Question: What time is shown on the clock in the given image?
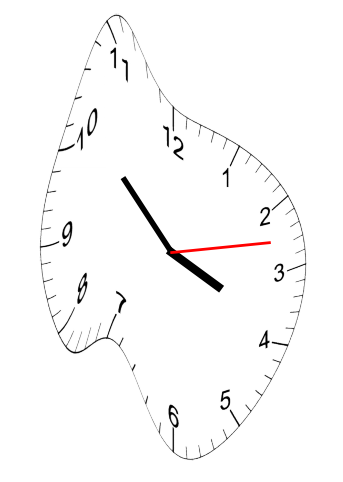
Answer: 03:52:13